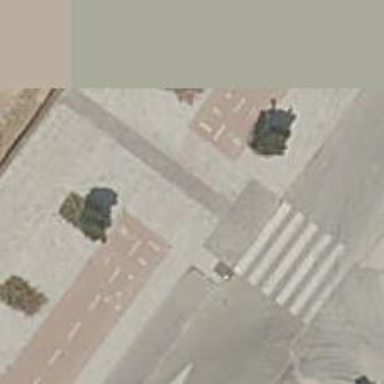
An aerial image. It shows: Cycleway.